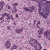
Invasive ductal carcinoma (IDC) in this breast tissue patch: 1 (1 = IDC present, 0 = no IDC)